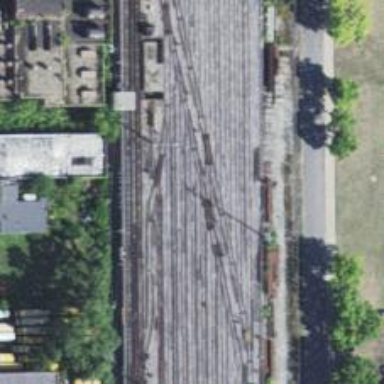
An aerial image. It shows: Bridge over electrified rail yard.